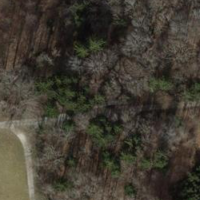
EUNIS habitat code: 41
Species observed at this site:
Cardamine pratensis
Equisetum hyemale